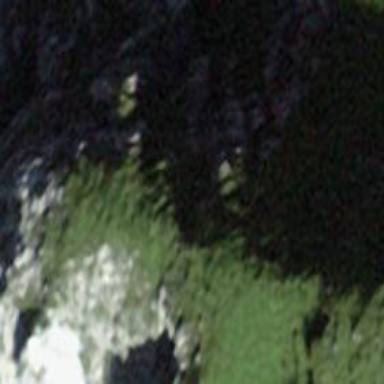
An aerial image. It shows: Natural cliff.